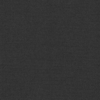
Label: dusty